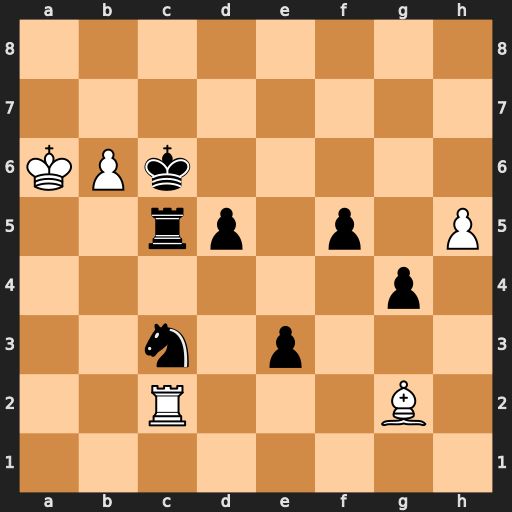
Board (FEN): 8/8/KPk5/2rp1p1P/6p1/2n1p3/2R3B1/8
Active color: w
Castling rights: -
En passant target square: -
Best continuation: Bf1 Ne4 Bb5+ Kd6 b7